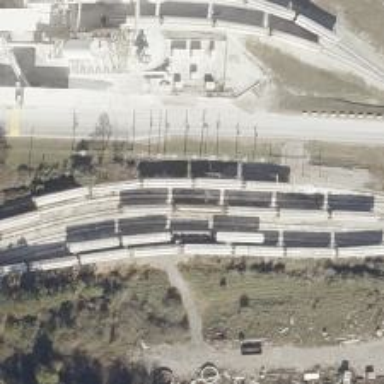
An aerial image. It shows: Railway spur for aggregate freight transportation.